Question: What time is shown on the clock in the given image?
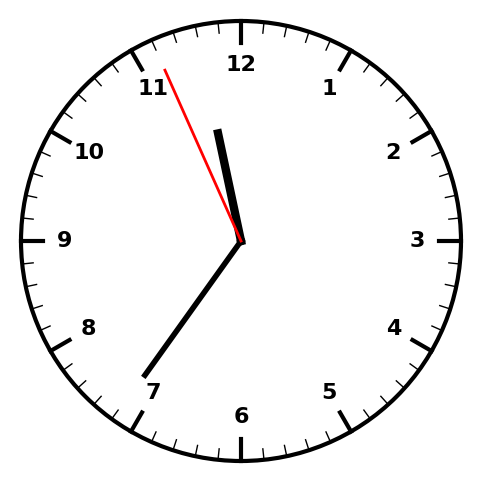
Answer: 11:35:56